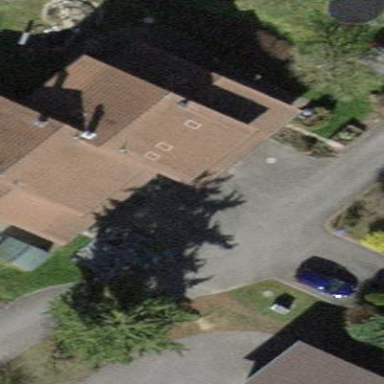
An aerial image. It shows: Semidetached house with gabled roof.